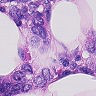
Metastatic tissue present: yes